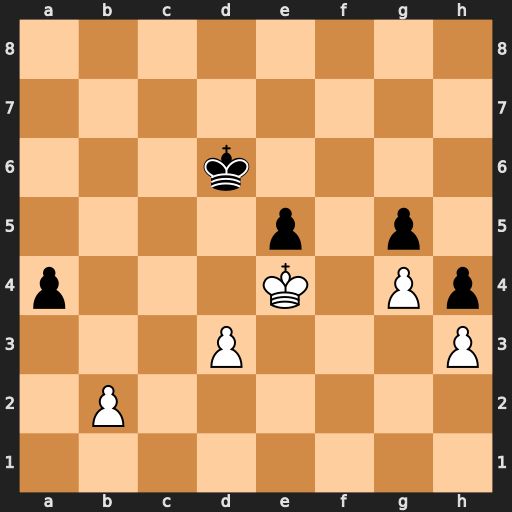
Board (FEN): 8/8/3k4/4p1p1/p3K1Pp/3P3P/1P6/8
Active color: w
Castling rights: -
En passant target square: -
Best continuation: d4 exd4 Kxd4 Kc6 Kc4